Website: apple
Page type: billing-address
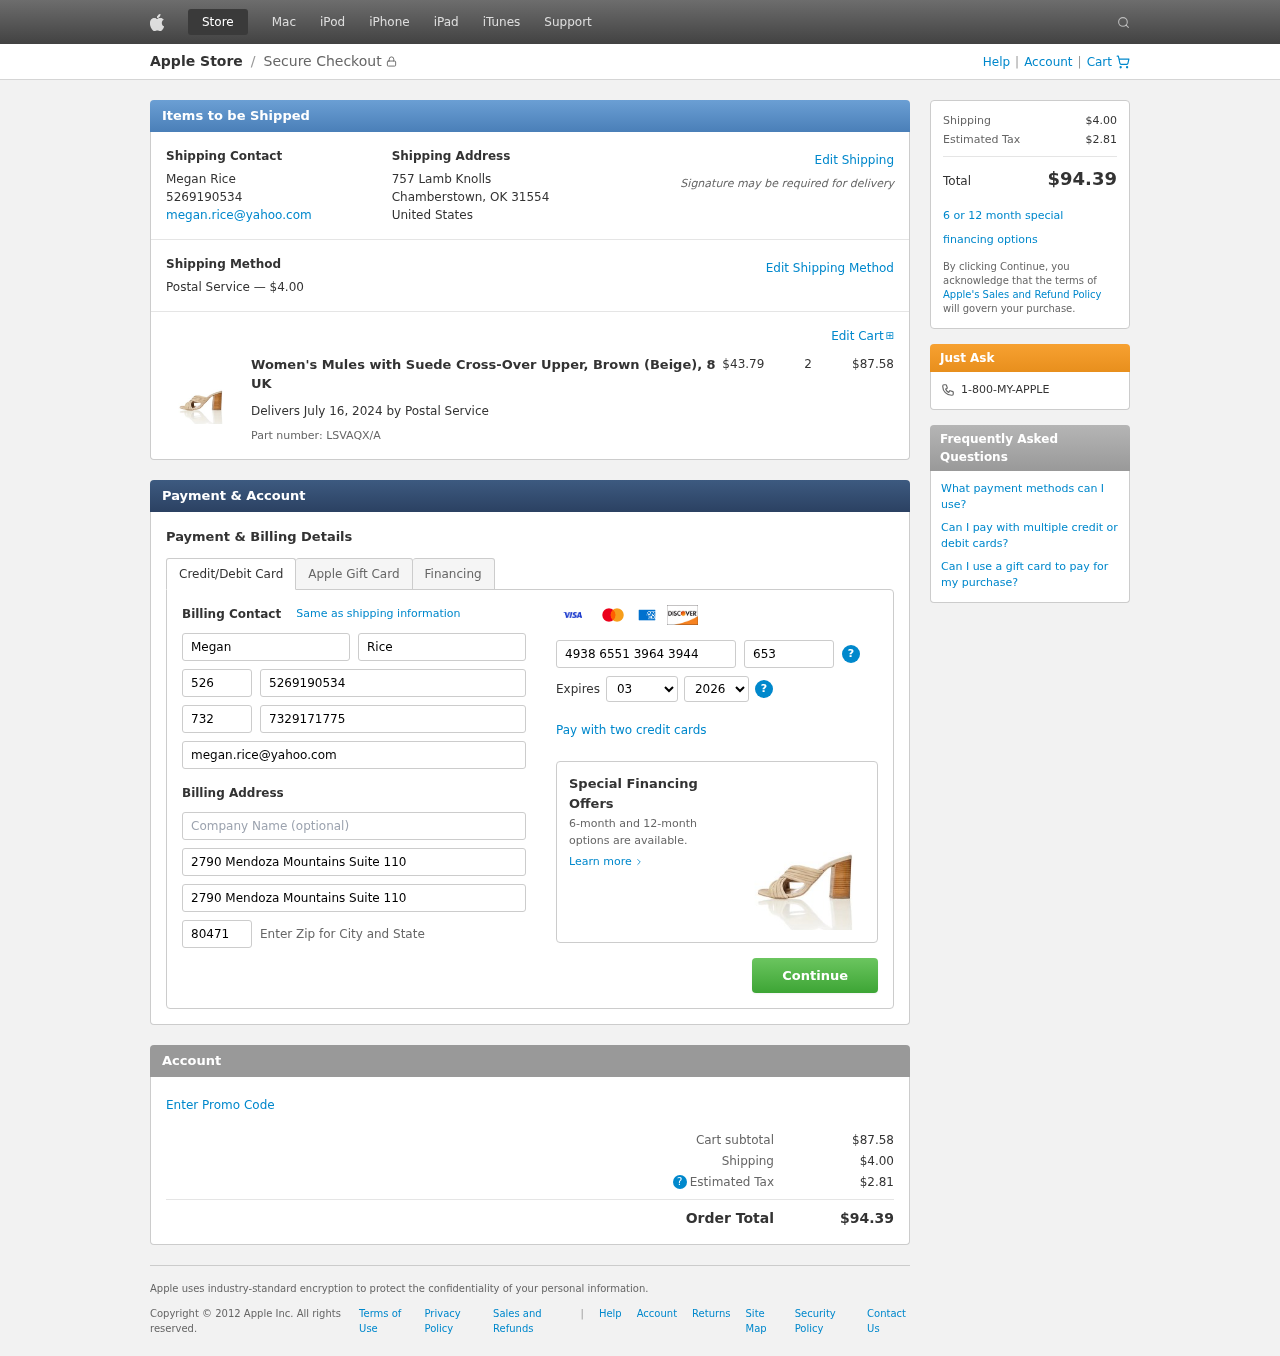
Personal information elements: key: PII_CARD_CVV
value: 653
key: PII_CARD_EXPIRY_MONTH
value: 03
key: PII_CARD_EXPIRY_YEAR
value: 26
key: PII_CARD_NUMBER
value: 4938 6551 3964 3944
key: PII_CITY_STATE_ZIP
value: Chamberstown, OK 31554
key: PII_COUNTRY
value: United States
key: PII_EMAIL
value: megan.rice@yahoo.com
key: PII_FIRSTNAME
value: Megan
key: PII_FULLNAME
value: Megan Rice
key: PII_LASTNAME
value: Rice
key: PII_PHONE
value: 5269190534
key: PII_PHONE_ALT
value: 7329171775
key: PII_PHONE_ALT_AREA
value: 732
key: PII_PHONE_AREA
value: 526
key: PII_POSTCODE2
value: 80471
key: PII_STREET
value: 757 Lamb Knolls
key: PII_STREET2
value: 2790 Mendoza Mountains Suite 110
Product elements: key: PRODUCT1_NAME
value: Women's Mules with Suede Cross-Over Upper, Brown (Beige), 8 UK
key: PRODUCT1_PRICE
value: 43.79
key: PRODUCT1_QUANTITY
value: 2
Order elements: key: ORDER_SHIPPING_COST
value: $4.00
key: ORDER_SUBTOTAL
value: $87.58
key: ORDER_DELIVERY_DATE
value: July 16, 2024
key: ORDER_PART_NUMBER
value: LSVAQX/A
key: ORDER_TAX
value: $2.81
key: ORDER_TOTAL
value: $94.39